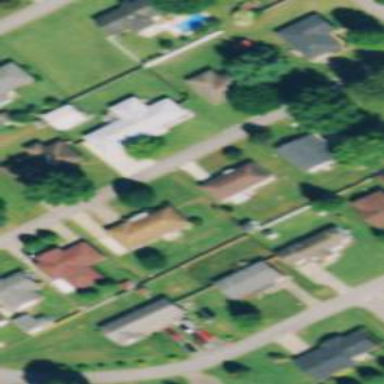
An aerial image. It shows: Neighborhood.